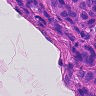
Metastatic tissue present: yes